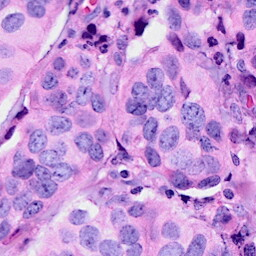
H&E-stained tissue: Breast